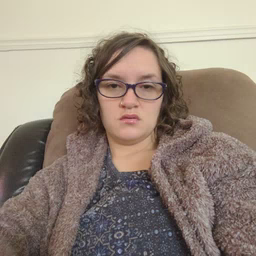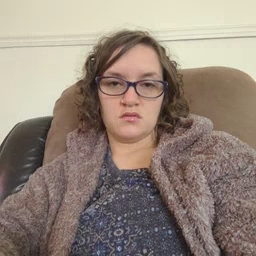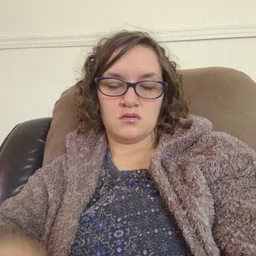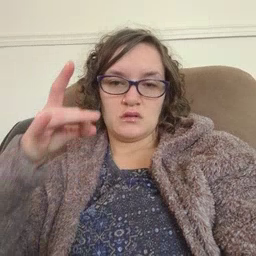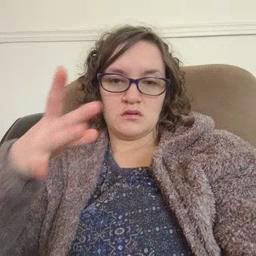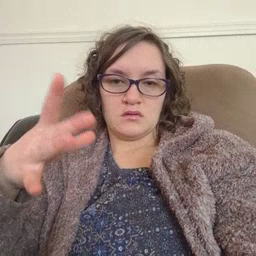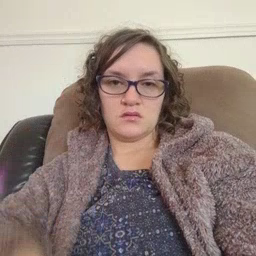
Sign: hate